問題: AB<ADである長方形ABCDがあり、これを点Dを中心として、点Aが線分BC上にくるまで回転移動したときの、点A、B、Cの移動先をそれぞれE、F、Gとします（すなわち、四角形ABCDと四角形EFGDは合同な長方形です）。三角形DCGの面積が10のとき、凹四角形BFEDの面積はいくつですか。
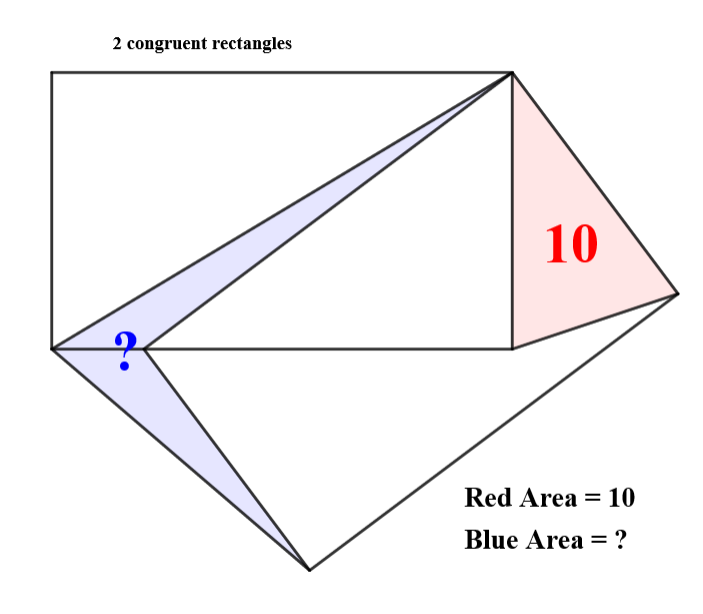
解答: 三角形AED、三角形BFD、三角形CGDはすべて相似であり、三平方の定理からAD^2+CD^2=BD^2が成り立つ。したがって△BFD=凹四角形BFED+△EFD=△AED+△CGDである。さらに、△AED=△EFD（=長方形の面積の半分）であるから、解答は10。
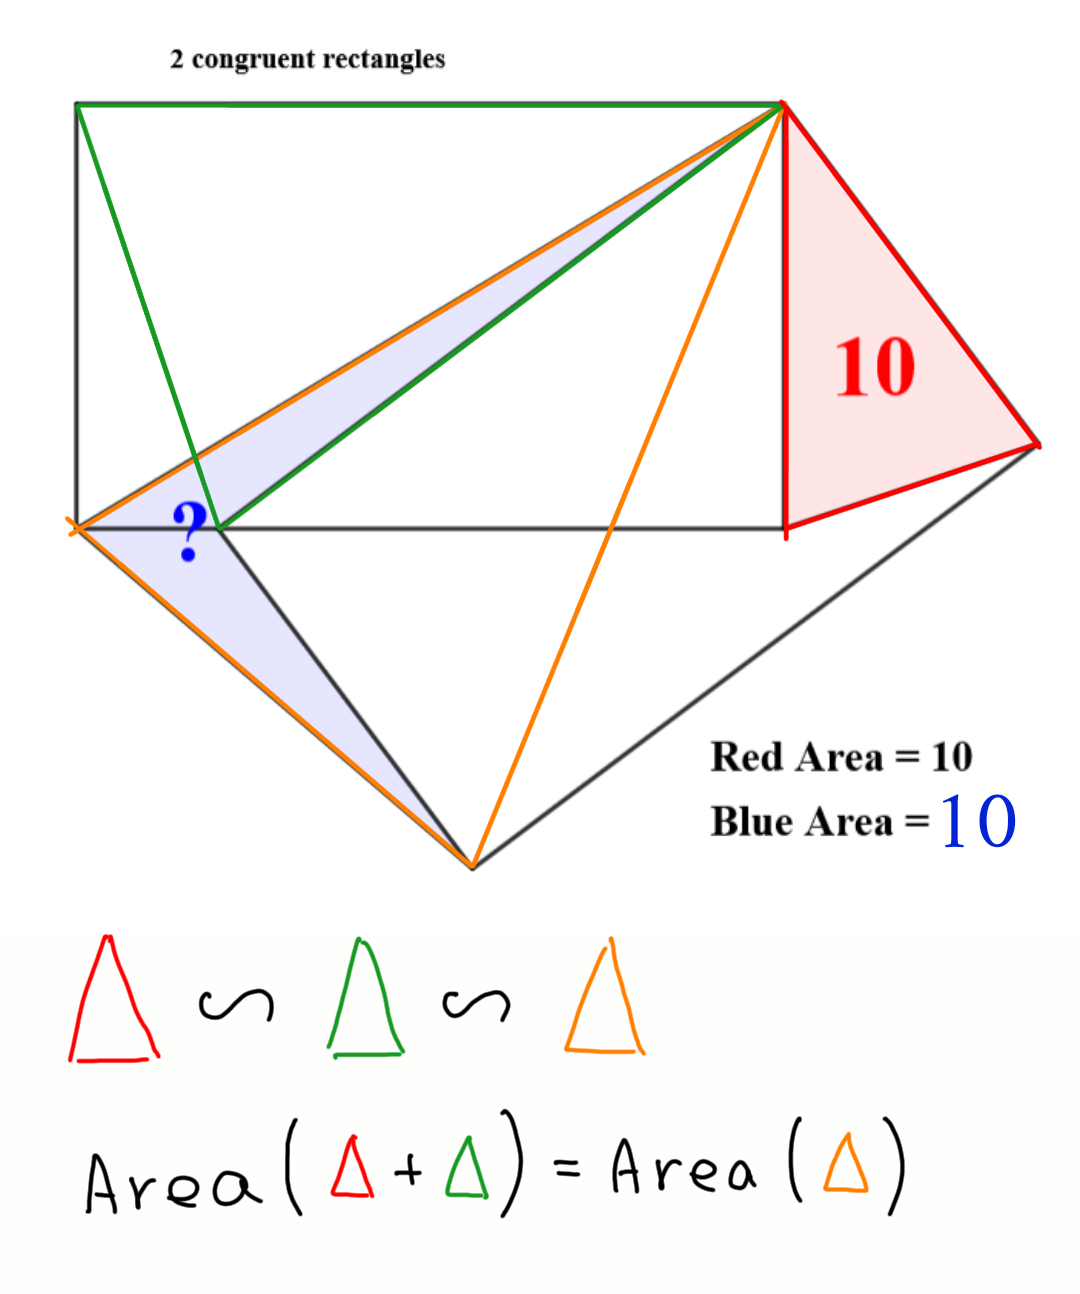
答え: 10
タグ: 回転相似